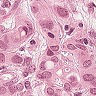
Metastatic tissue present: yes